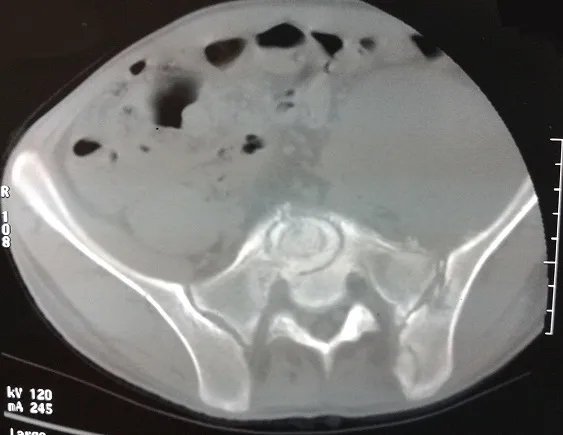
Sacroiliac joint bone destruction and left huge abscess.
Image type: radiology (ct)